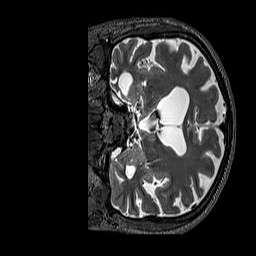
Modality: T2w
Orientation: coronal
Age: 75
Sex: male
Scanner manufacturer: siemens
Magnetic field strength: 3 T
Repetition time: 3.2 s
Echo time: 0.567 s